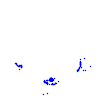
Particle: pion